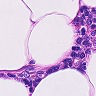
Metastatic tissue present: no